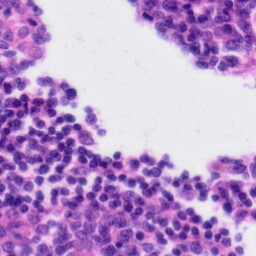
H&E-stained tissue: Tonsil